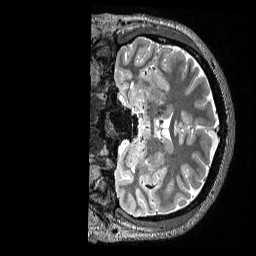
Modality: T2w
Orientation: coronal
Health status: healthy
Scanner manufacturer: siemens
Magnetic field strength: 3 T
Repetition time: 3.2 s
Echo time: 0.565 s